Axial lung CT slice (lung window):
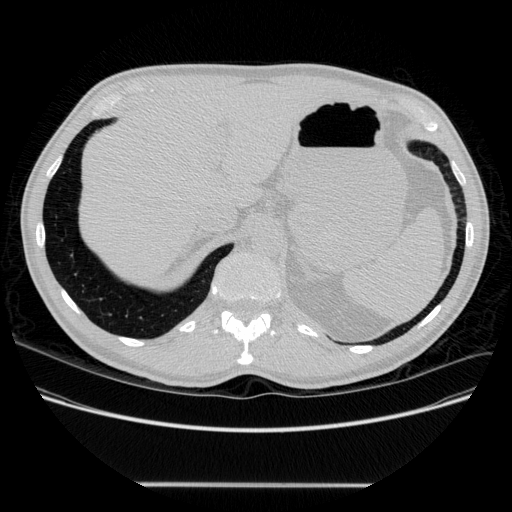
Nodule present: no